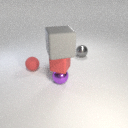
small red rubber cube below large gray rubber cube